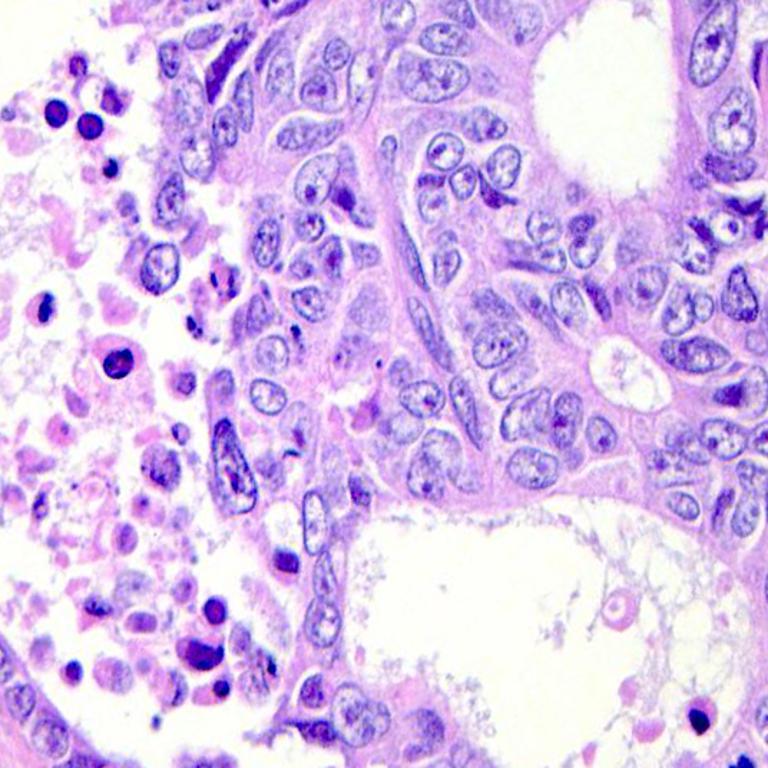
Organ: colon
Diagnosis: adenocarcinomas